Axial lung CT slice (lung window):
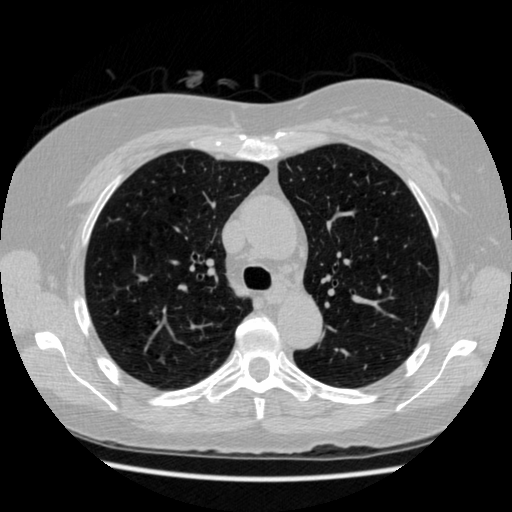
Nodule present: no